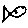
Label: fish